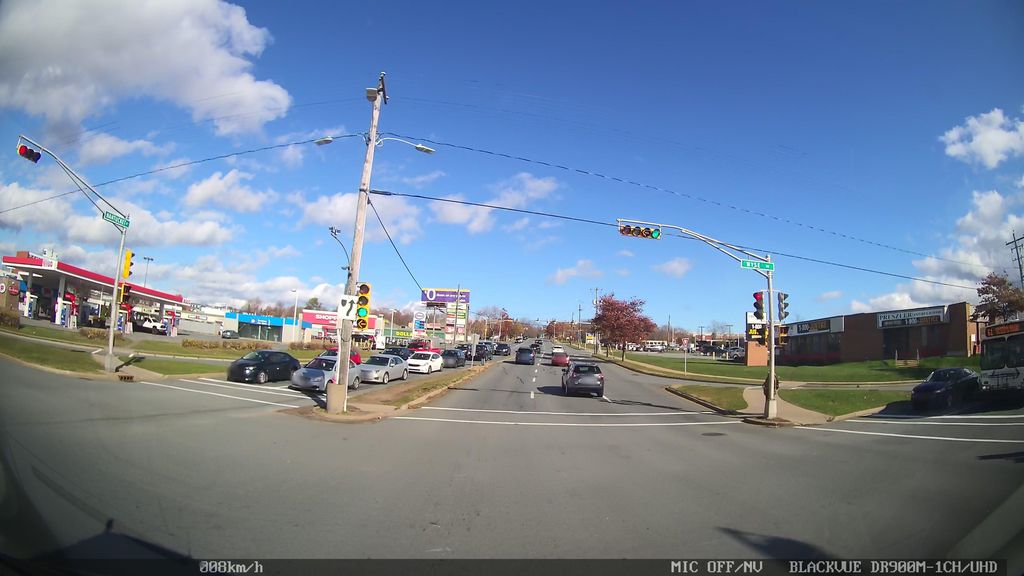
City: halifax